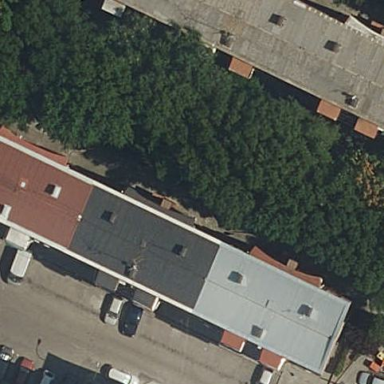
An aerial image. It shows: Hipped roof on apartment building.